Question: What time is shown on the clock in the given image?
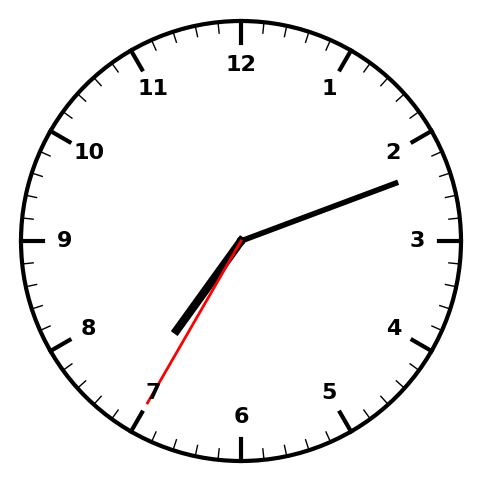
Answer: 07:11:35